Question: On rare occasion, I'm getting this mysterious RuntimeException in one of my AsyncTasks. I have multiple places where I implement AsyncTasks in my app, but no matter how much I dig into these errors I can't seem to get any info about why this RuntimeException is being thrown or what thread it is happening in. Based upon the "completedAbruptly=true" I'm guessing that there's an uncaught exception in the async task, but I don't even know where to begin to try to figure out where... ideas? Thanks!

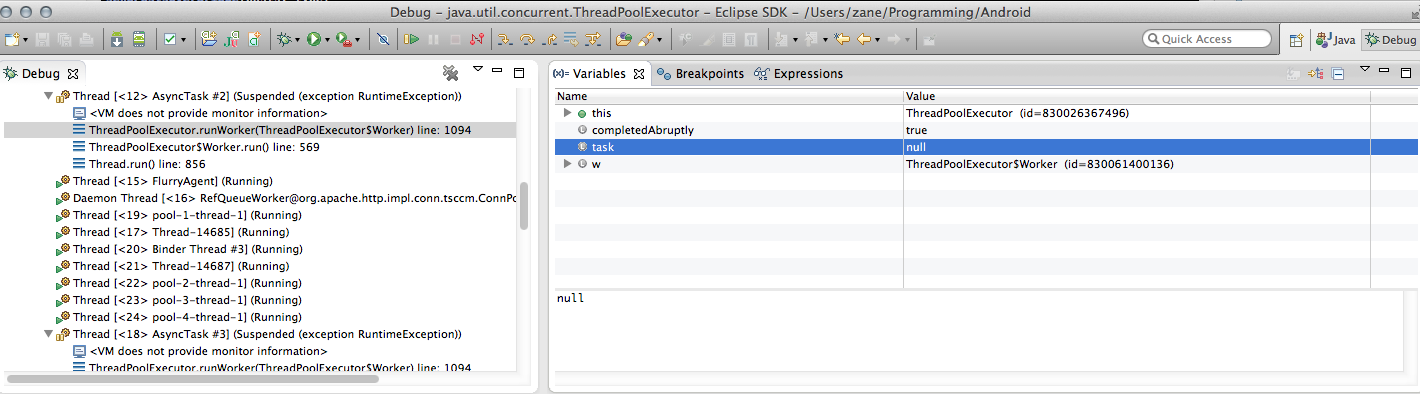
Answer: 'completedAbruptly=true' happens when the executed task throws an exception. And the task of an 'AsyncTask' is executing the 'doInBackground' method.
I suggest you wrap your 'doInBackground' code into a 'try'/'catch' block and let it print exceptions that occur.
'''
protected Void doInBackground(Void... params) {
try {
// ----------
// do stuff
return null;
// ----------
} catch (Throwable t) {
Log.e("AsyncTask", "OMGCrash", t);
// maybe throw it again
throw new RuntimeException(t);
}
}
'''
That should show you the reason all this happens.